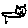
Label: cat